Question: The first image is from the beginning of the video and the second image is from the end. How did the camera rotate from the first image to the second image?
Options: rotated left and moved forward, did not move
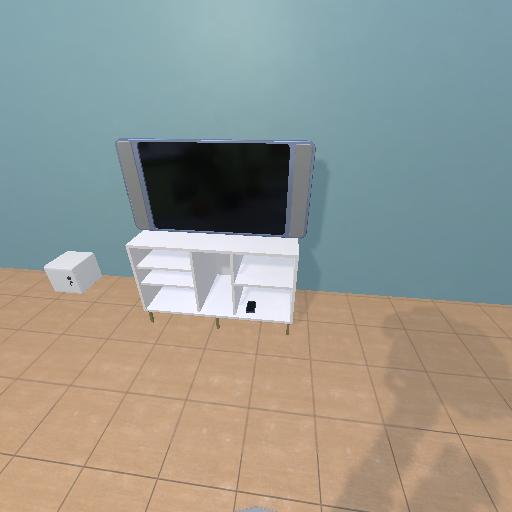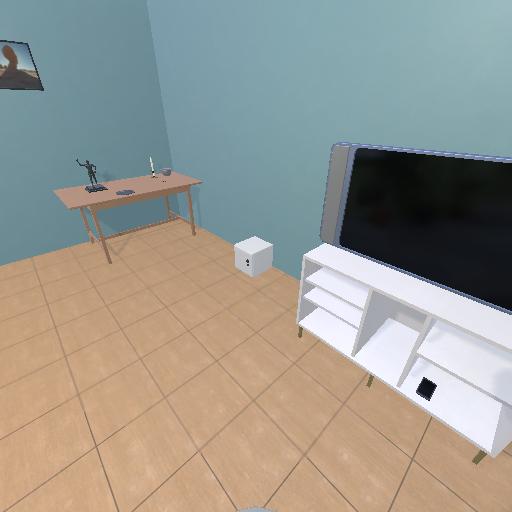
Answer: rotated left and moved forward